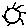
Label: sun